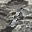
Label: 1